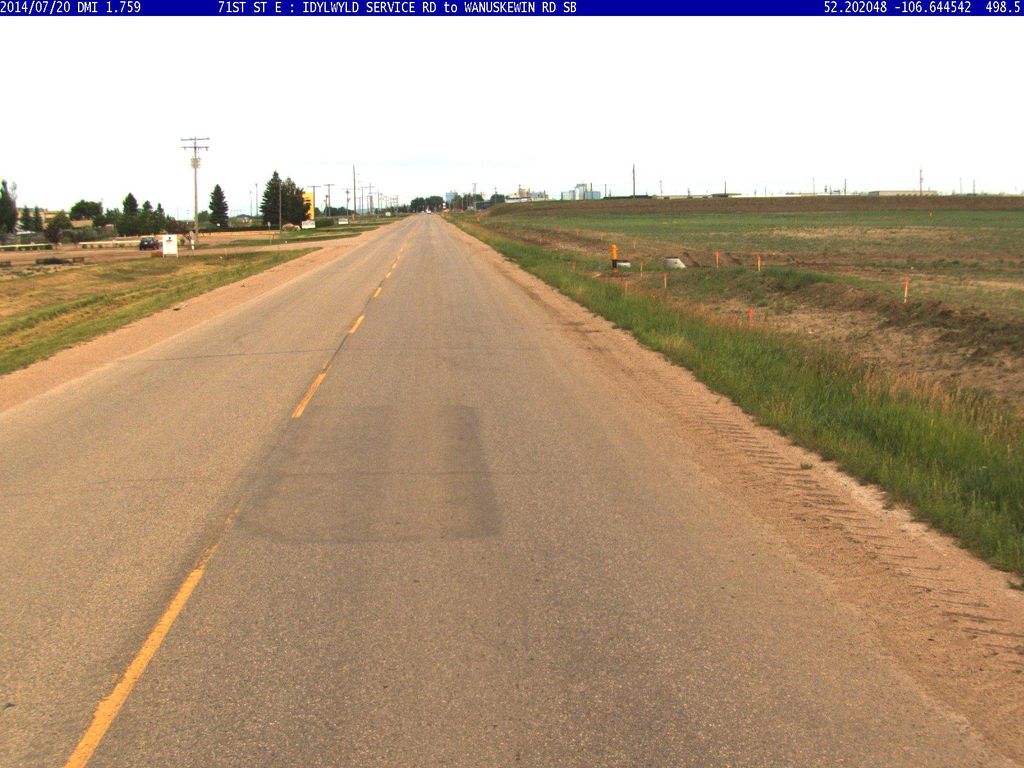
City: saskatoon